Current action and preconditions to check: trajectory_clear

Your task: For each precondition in the list above, predict whether it will hold at this action.

Consider the current scene as observed from the mobile robot's camera, and analyze the predicted future states of all dynamic agents (e.g., people, animals, vehicles, or any moving entities) within the NEXT SECOND.

IMPORTANT: Only answer "very likely" if you are absolutely certain—based on strong, clear evidence—that a dynamic agent will violate the precondition in the predicted future state. Do NOT answer "very likely" for unlikely, ambiguous, or low-probability risks.

Ask yourself for each precondition: Is there a high probability, with clear and convincing evidence, that the predicted future states of any dynamic agent will interfere with the predicted future state of the currently executing action within the NEXT SECOND, causing that precondition to fail?

Assess the risk level based on these predictions. Use "likely" or "very likely" if motions create a clear risk of interference.

Use "neutral" or "improbable" if agents are nearby but their predicted paths are clearly diverging or non-conflicting.

Failure Risk Categories: "very improbable", "improbable", "neutral", "likely", "very likely"

Answer Format: Output ONLY the probability_of_failure value from these categories: "very improbable", "improbable", "neutral", "likely", "very likely"

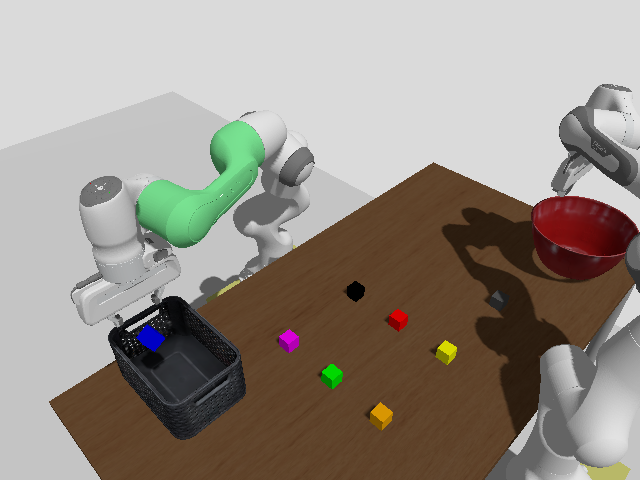

Answer: very improbable